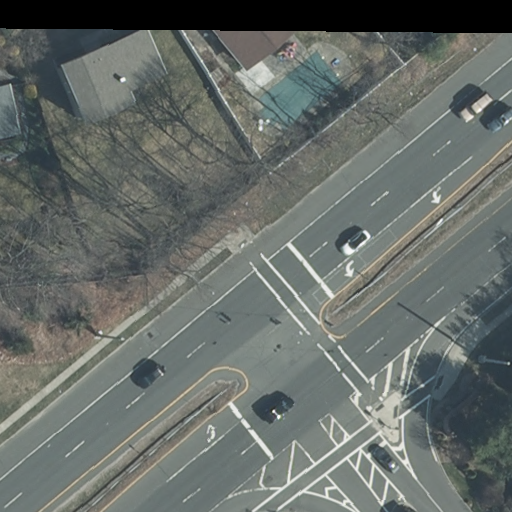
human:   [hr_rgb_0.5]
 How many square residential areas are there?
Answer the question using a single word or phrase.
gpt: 0

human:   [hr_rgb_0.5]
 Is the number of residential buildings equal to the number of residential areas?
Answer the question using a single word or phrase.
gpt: no

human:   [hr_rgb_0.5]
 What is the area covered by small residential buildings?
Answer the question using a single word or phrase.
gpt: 0m2

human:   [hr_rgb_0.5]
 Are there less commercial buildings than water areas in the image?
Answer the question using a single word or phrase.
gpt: no

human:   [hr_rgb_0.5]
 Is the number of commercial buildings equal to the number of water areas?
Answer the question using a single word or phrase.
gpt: yes

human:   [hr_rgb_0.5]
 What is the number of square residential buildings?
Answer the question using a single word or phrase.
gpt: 0

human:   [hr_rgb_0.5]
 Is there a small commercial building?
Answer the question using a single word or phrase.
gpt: no

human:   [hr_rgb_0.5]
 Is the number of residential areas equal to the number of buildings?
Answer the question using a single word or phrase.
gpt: no

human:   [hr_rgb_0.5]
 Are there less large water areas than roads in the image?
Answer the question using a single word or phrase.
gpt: yes

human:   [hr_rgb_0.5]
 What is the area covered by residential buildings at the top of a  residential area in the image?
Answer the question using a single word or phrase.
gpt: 629m2

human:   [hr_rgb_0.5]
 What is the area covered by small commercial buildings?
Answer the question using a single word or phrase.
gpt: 0m2

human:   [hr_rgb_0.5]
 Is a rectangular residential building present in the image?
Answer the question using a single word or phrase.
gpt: yes

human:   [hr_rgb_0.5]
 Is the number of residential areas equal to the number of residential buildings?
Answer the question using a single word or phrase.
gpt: no

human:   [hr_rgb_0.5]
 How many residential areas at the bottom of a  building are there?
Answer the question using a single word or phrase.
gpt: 1

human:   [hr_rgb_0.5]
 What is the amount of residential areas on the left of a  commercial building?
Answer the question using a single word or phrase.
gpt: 0

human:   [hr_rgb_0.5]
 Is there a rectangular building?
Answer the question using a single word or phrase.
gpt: yes

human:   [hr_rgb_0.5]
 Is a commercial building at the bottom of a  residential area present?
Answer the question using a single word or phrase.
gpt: no

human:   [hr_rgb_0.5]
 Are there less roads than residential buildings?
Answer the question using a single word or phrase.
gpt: no

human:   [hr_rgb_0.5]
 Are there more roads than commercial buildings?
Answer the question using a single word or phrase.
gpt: yes

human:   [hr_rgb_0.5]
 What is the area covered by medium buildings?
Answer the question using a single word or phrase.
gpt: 629m2

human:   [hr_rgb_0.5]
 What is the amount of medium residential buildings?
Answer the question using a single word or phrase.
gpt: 3

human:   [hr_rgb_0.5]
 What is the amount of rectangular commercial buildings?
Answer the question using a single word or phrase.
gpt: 0

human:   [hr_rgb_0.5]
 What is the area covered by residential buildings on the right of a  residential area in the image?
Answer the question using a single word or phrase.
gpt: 0m2

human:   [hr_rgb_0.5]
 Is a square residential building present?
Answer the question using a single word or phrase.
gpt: no

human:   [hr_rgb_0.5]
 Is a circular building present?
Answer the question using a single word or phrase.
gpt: no

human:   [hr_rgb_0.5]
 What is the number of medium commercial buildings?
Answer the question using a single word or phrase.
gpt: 0

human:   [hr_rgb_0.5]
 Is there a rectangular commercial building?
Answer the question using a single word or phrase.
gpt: no

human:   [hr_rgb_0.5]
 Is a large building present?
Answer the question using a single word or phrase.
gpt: no

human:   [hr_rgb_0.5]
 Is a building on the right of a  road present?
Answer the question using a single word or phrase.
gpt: yes

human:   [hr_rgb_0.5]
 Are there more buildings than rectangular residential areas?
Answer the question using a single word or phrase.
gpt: yes

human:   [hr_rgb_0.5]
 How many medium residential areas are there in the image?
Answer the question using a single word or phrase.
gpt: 0

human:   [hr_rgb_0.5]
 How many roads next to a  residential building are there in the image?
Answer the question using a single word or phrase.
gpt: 7

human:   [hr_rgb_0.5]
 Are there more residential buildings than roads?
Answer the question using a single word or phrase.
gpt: no

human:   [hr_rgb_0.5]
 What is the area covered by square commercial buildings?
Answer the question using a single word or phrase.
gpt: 0m2

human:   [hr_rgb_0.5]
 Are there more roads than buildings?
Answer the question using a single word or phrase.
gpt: yes

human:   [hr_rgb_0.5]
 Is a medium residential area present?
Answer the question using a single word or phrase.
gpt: no